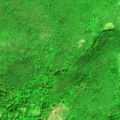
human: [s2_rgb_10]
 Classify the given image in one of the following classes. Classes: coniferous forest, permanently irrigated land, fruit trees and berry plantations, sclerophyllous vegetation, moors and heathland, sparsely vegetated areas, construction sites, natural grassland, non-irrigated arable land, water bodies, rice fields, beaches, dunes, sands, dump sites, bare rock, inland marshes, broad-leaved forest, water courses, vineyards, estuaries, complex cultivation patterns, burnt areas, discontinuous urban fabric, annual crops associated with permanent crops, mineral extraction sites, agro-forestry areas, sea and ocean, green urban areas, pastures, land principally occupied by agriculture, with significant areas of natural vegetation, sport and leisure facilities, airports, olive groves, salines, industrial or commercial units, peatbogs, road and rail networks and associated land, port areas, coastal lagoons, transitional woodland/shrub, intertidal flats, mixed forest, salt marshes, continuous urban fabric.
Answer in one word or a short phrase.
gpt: pastures, broad-leaved forest